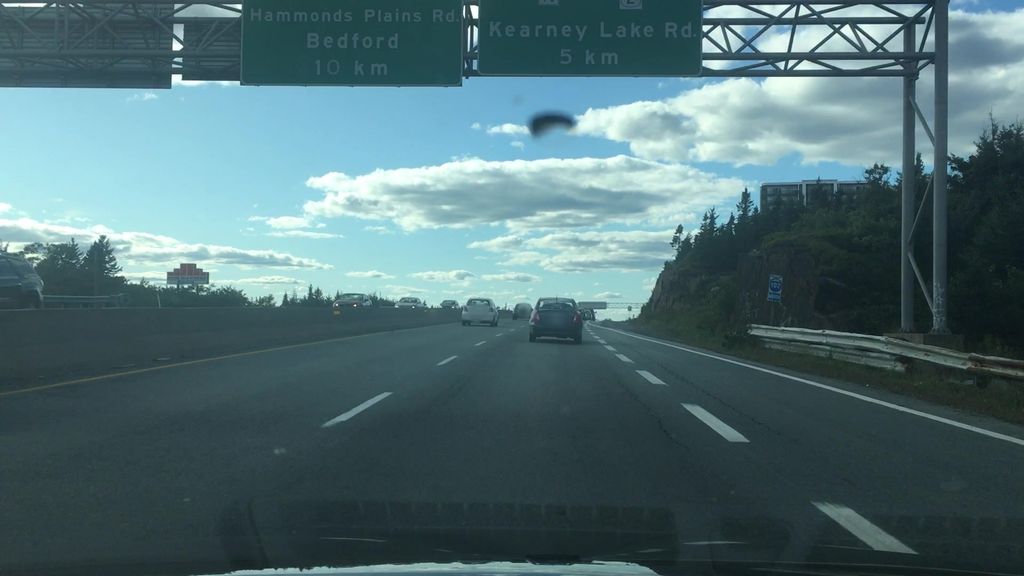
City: halifax